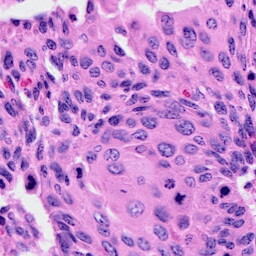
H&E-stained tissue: Cervix